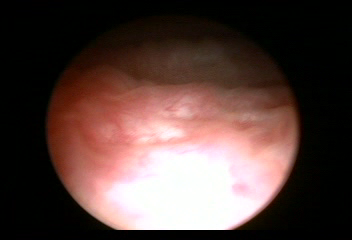
Modality: WLC
Class: Normal mucosa
Bladder cancer association: No